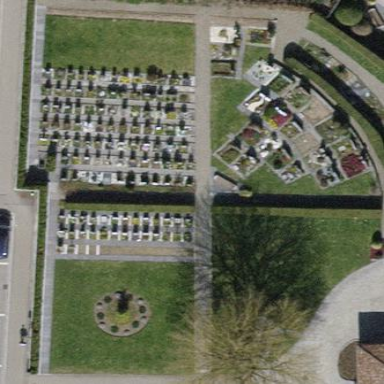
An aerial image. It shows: Cemetery.